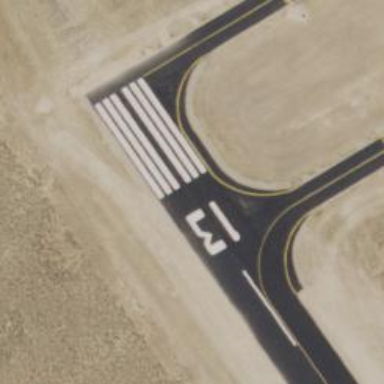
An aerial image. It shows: Runway surface made of asphalt at airport.